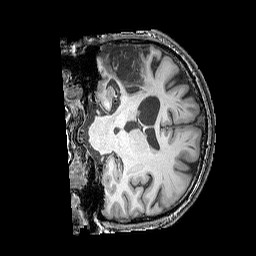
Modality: T1w
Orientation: coronal
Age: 39
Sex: male
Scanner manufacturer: siemens
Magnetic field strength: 3 T
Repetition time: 2.25 s
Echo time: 0.00411 s